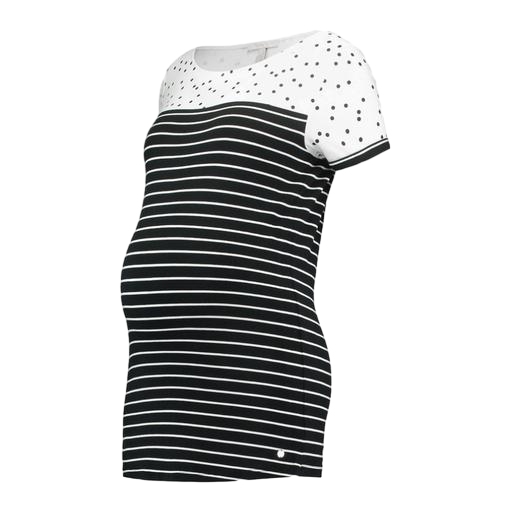
blue maternity navy white stripe short sleeve, blue stripe maternity top, black whiteprint t-shirt, white background